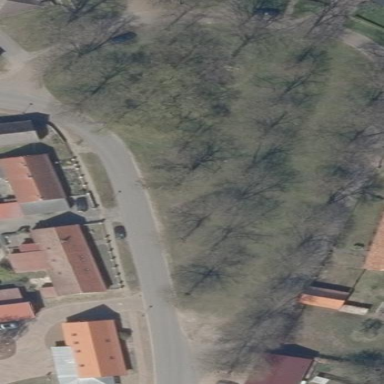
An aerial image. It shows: Village green area.